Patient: sex M, age 61
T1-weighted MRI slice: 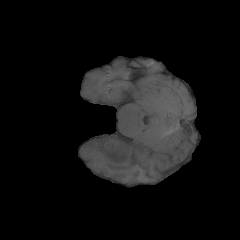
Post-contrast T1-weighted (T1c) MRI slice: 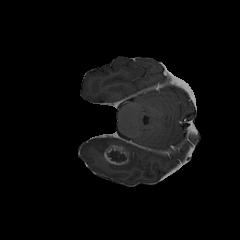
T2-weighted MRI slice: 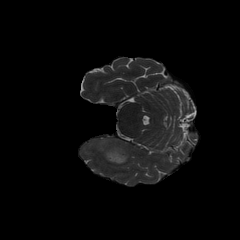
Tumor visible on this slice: yes
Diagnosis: Glioblastoma, IDH-wildtype
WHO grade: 4